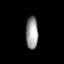
Tissue: lung
Cell type: Epithelial cells
Senescence score: 0.1986
Nuclear area (px): 390
Mean DAPI intensity: 153.995